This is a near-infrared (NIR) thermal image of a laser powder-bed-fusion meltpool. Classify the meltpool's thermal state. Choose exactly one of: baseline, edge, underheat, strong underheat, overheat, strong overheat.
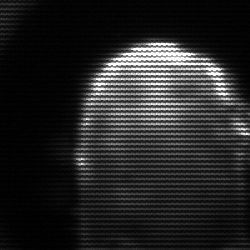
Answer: baseline